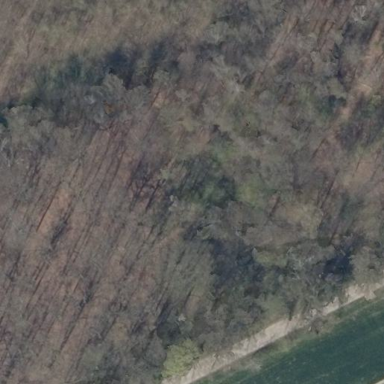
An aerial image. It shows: Forest area.